Interaction volume radius: 10 \u00c5
Interaction volume height: 10 \u00c5
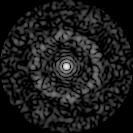
Disorder parameter: 0.8037